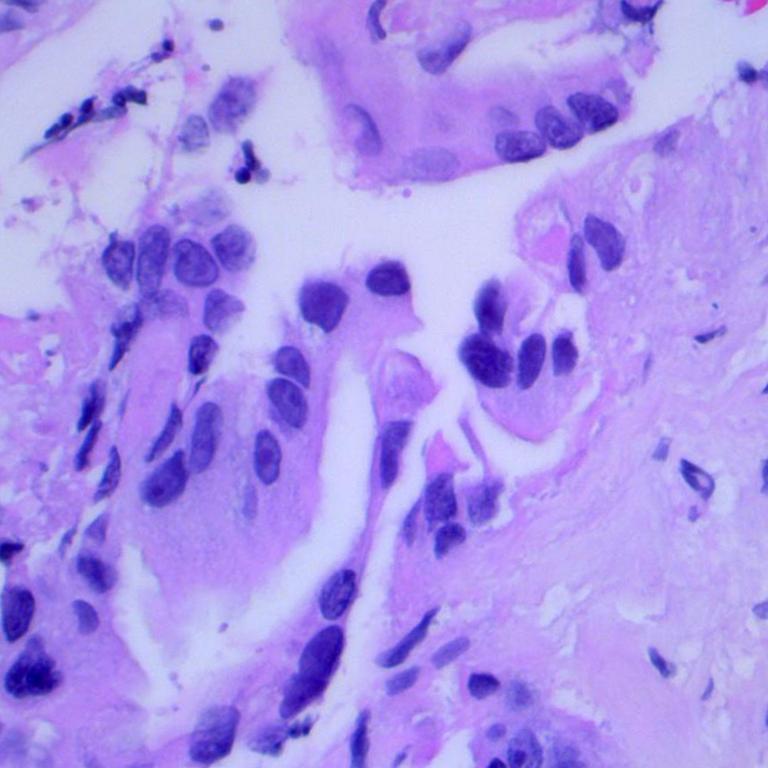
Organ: lung
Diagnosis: adenocarcinomas